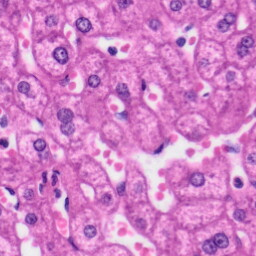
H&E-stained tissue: Liver